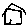
Label: house